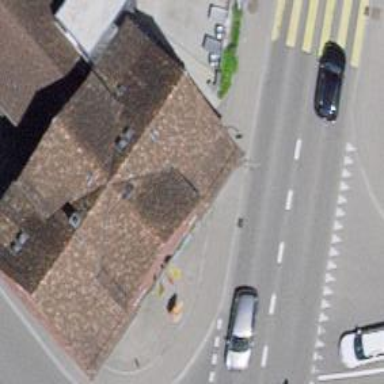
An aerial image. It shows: Hotel.